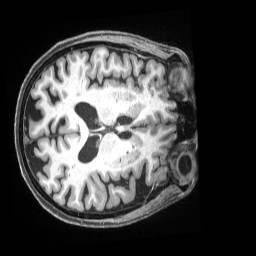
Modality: T1w
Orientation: axial
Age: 60
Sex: female
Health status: ill
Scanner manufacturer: siemens
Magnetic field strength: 3 T
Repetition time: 2.5 s
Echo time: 0.00181 s